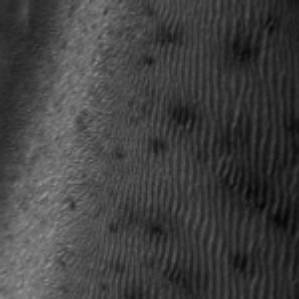
Label: frost